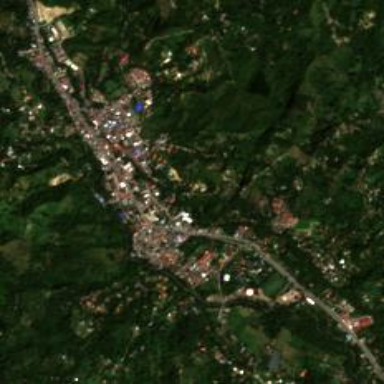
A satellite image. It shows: Town.